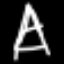
Label: The Eiffel Tower